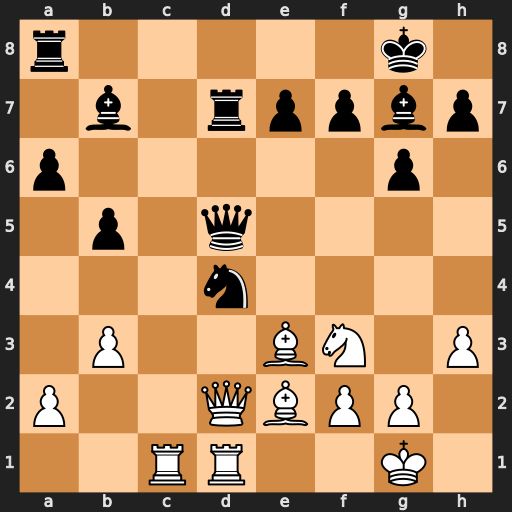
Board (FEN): r5k1/1b1rppbp/p5p1/1p1q4/3n4/1P2BN1P/P2QBPP1/2RR2K1
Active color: w
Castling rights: -
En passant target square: -
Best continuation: Bxd4 Bxd4 Qxd4